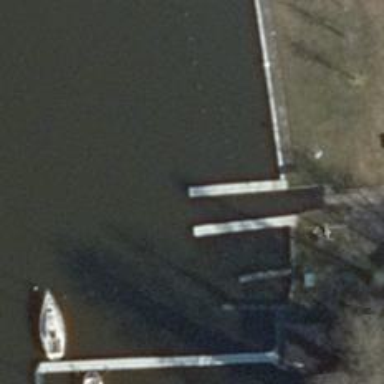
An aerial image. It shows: Man-made pier.